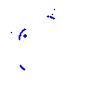
Particle: proton